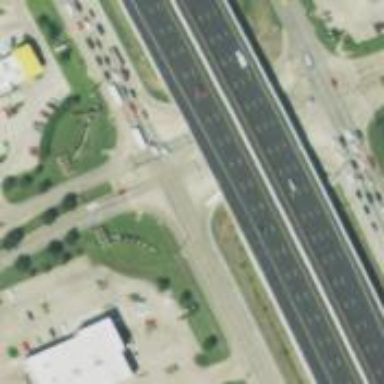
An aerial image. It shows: Secondary road with frontage road alongside.